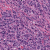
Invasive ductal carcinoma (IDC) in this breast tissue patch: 1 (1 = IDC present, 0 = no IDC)